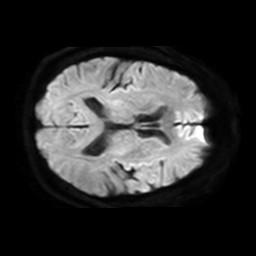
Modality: TRACE
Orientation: axial
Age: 51
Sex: male
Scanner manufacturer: philips
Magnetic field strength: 3 T
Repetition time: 3.332 s
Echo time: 0.076 s